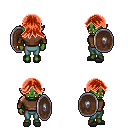
a pixel art fantasy rpg character, female body template, orc, green skin, brown long-sleeve shirt, teal pants, red loose hair, gray slippers, shield, four views (front, back, left, right), 2x2 character sprite sheet, small pixel art, hard edges, no anti-aliasing